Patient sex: M
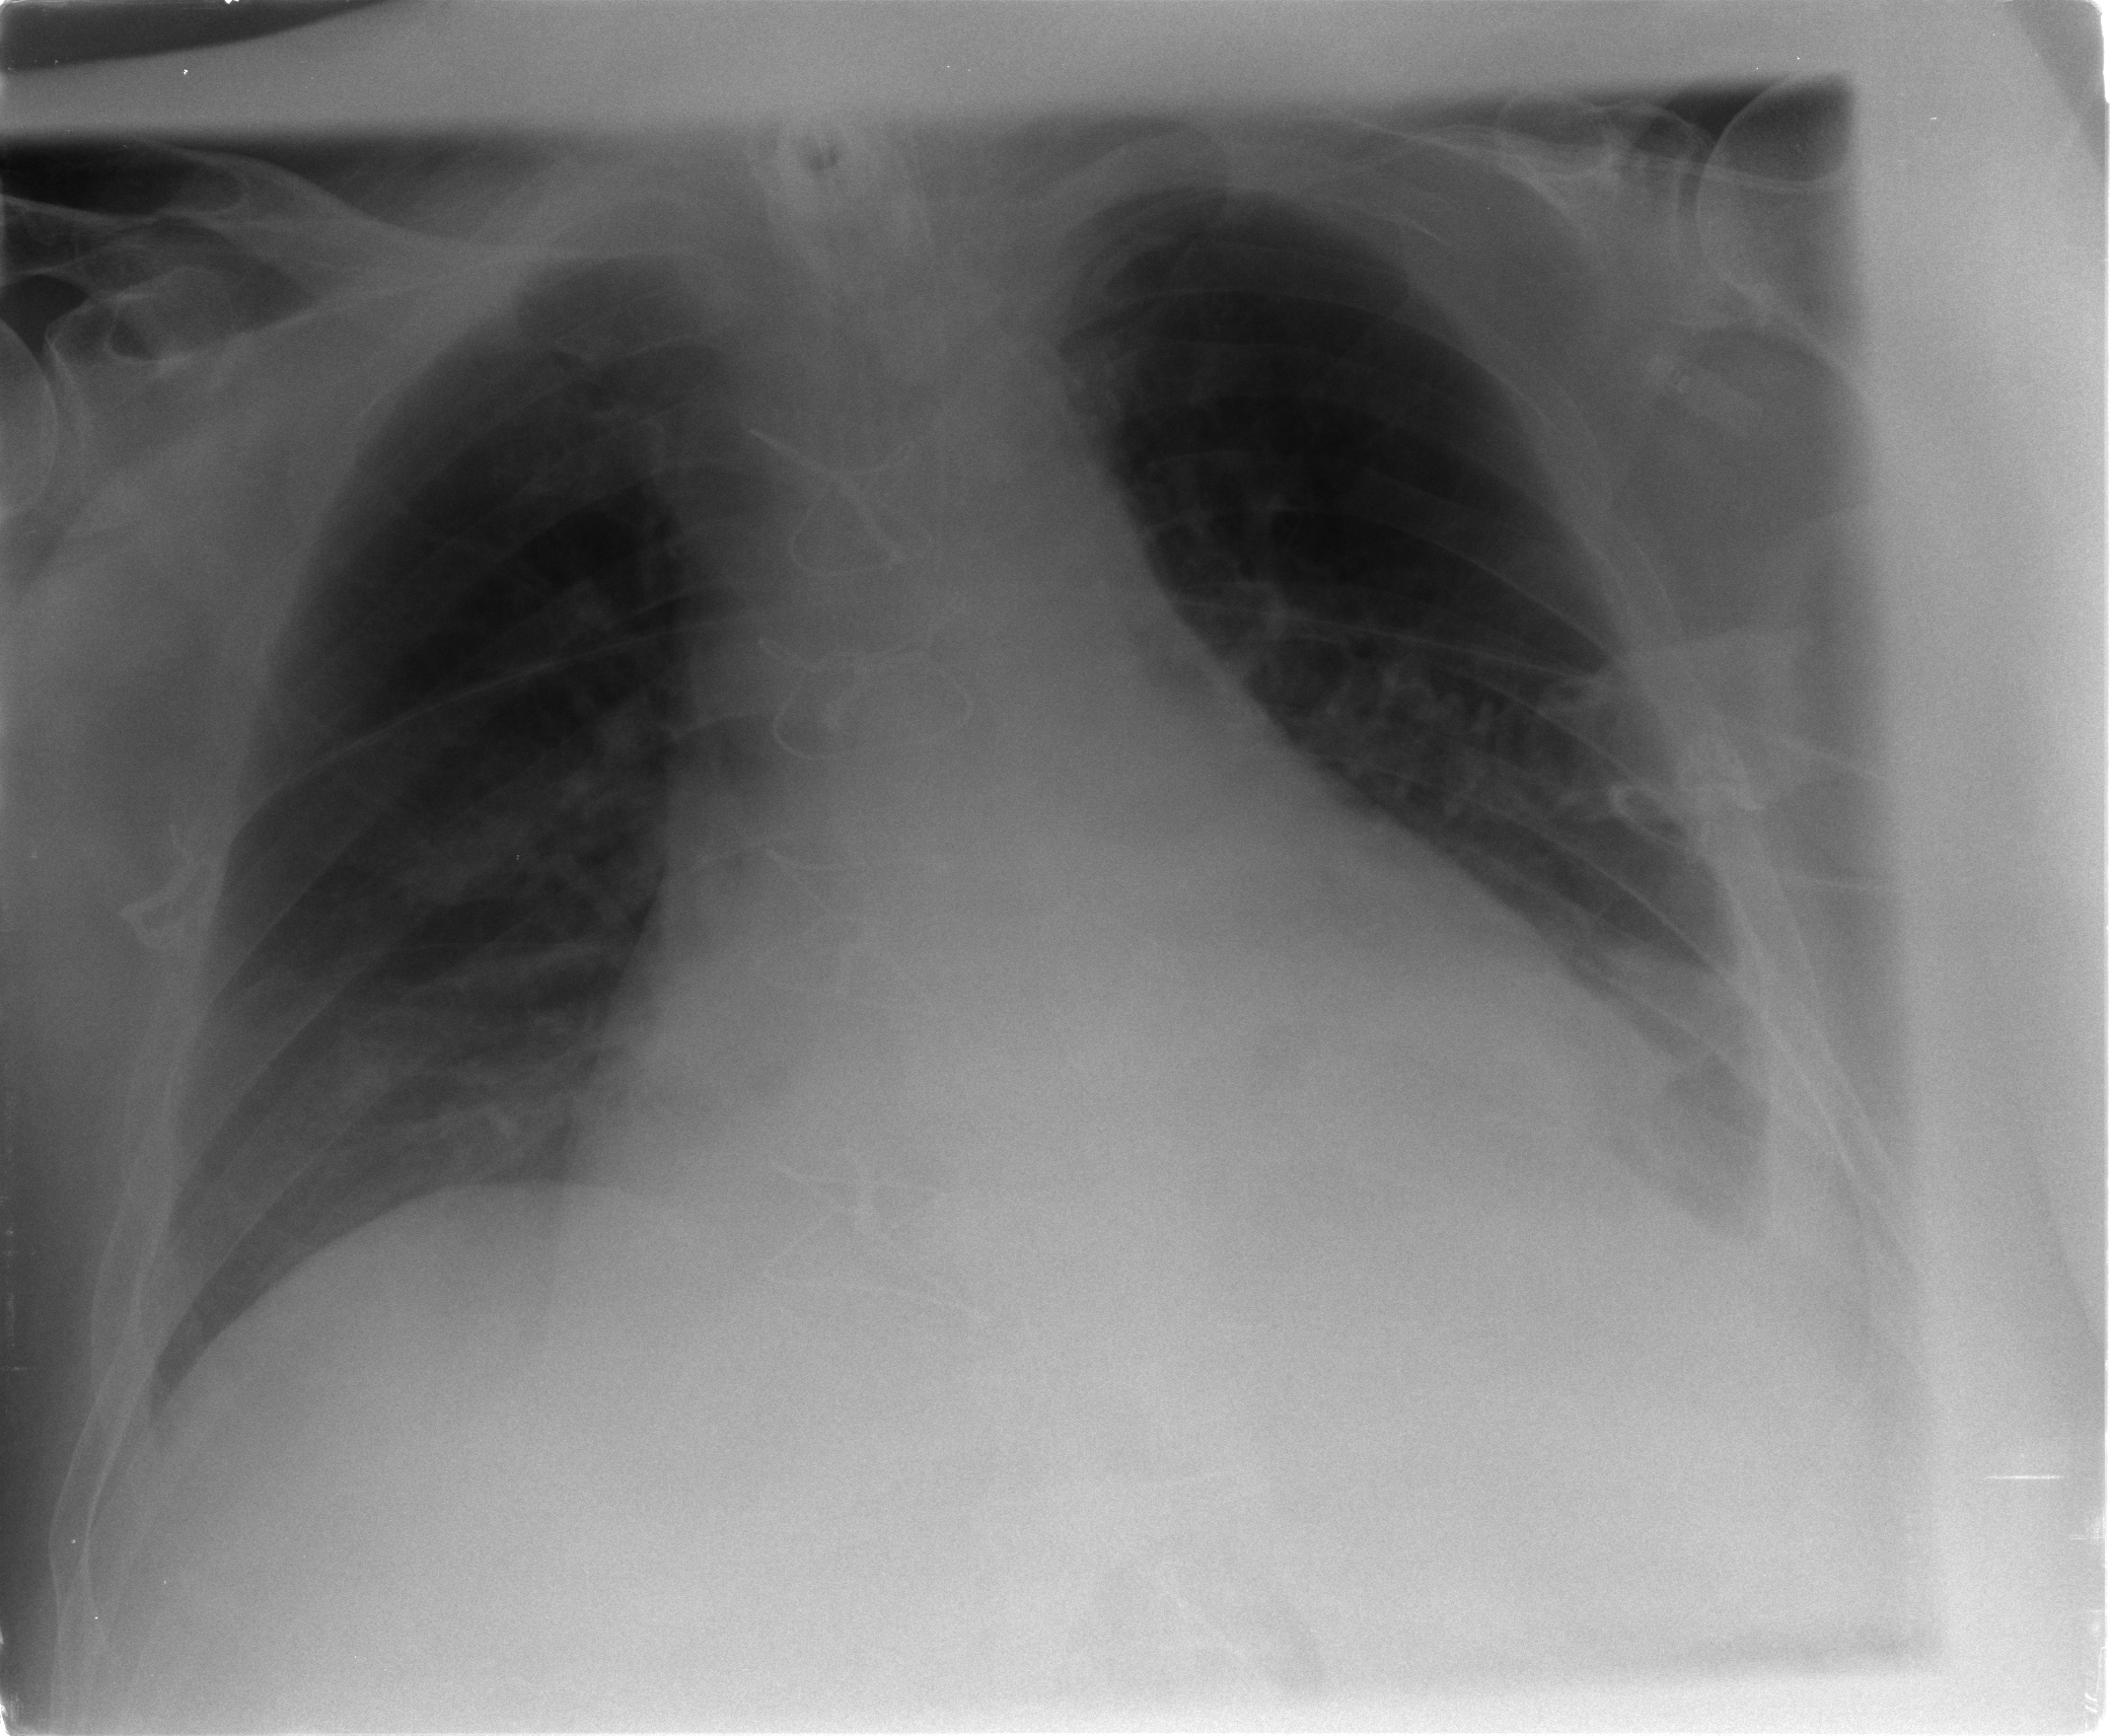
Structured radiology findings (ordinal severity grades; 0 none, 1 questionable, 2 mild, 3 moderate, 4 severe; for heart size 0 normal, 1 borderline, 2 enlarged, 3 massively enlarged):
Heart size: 3
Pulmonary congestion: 0
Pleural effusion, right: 0
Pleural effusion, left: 2
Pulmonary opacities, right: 0
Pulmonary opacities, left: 0
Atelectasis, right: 1
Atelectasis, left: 2